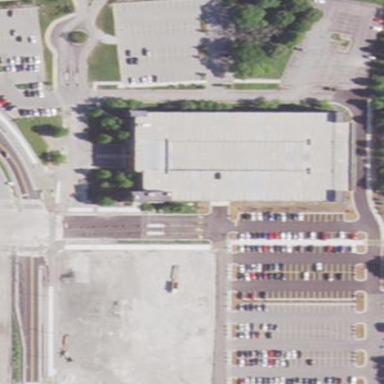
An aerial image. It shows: Parking area with surface.